Question: I have an app in which there is an email section where I have to entered text and image in body. I searched on net but did not find corresponding solution. Any help will would be appreciated.
Here is the View :

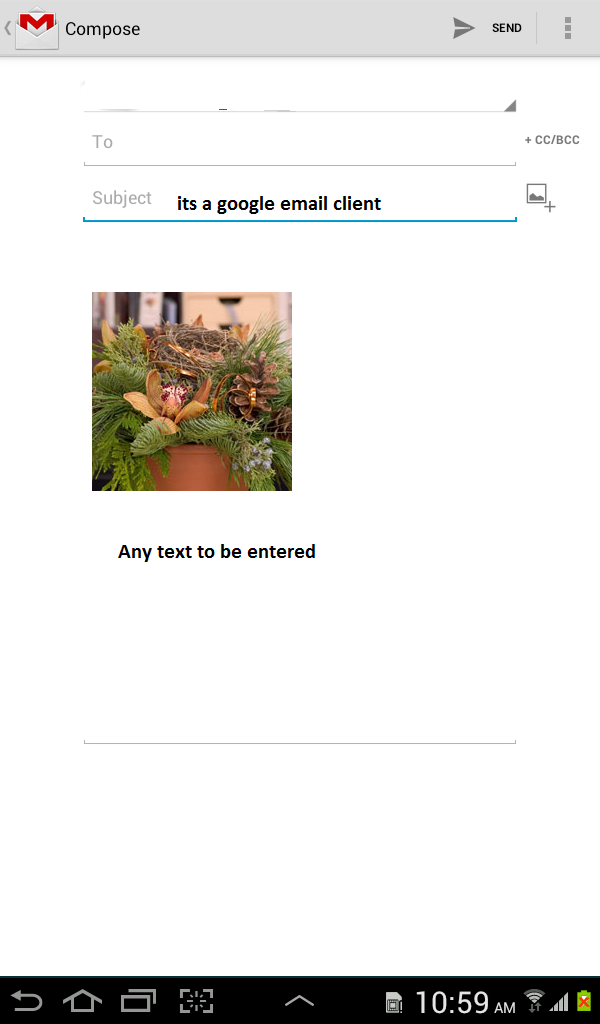
Answer: '''
BitmapFactory.Options bitmapFatoryOptions=new BitmapFactory.Options();
bitmapFatoryOptions.inPreferredConfig=Bitmap.Config.ARGB_8888;
Bitmap myBitmap=BitmapFactory.decodeResource(getResources(),R.drawable.face4,bitmapFatoryOptions);
File mFile = savebitmap(myBitmap);
Uri u = null;
u = Uri.fromFile(mFile);
Intent emailIntent = new Intent(Intent.ACTION_SEND);
emailIntent.setType("image/*");
Intent.setClassName("com.google.android.gm", "com.google.android.gm.ComposeActivityGmail");
emailIntent.putExtra(Intent.EXTRA_SUBJECT, "Send Mail");
emailIntent.putExtra(Intent.EXTRA_TEXT, getString(R.string.share_texthere));
emailIntent.putExtra(Intent.EXTRA_STREAM, u);
startActivity(Intent.createChooser(emailIntent,"Send"));
'''
'''
private File savebitmap(Bitmap bmp) {
String temp="SplashItShare";
String extStorageDirectory = Environment.getExternalStorageDirectory().toString();
OutputStream outStream = null;
String path = Environment.getExternalStorageDirectory()
.toString();
new File(path + "/SplashItTemp").mkdirs();
File file = new File(path+"/SplashItTemp", temp + ".png");
if (file.exists()) {
file.delete();
file = new File(path+"/SplashItTemp", temp + ".png");
}
try {
outStream = new FileOutputStream(file);
bmp.compress(Bitmap.CompressFormat.PNG, 100, outStream);
outStream.flush();
outStream.close();
} catch (Exception e) {
e.printStackTrace();
return null;
}
return file;
}
'''
Hope It will work for you.